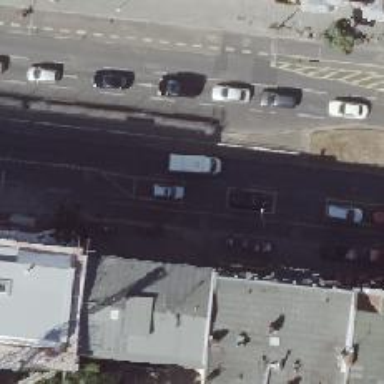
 there is parking lane separated from the cycle lane by kerb."